Aerial crown-view tile of a tropical tree (Barro Colorado Island, Panama), acquired 20250818:
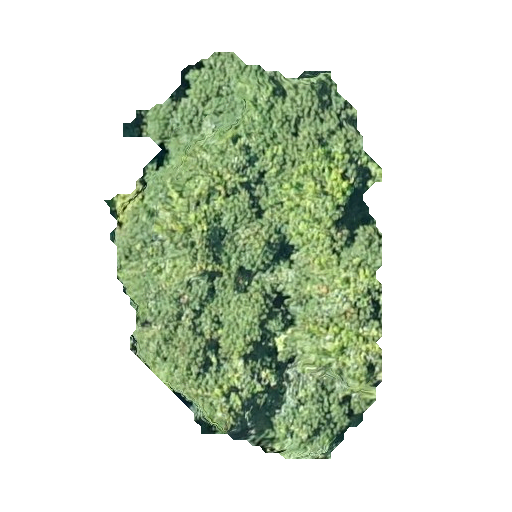
Species: Tachigali panamensis
GBIF accepted scientific name: Tachigali panamensis
Crown area: 120.41 m²